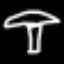
Label: mushroom